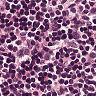
Metastatic tissue present: no